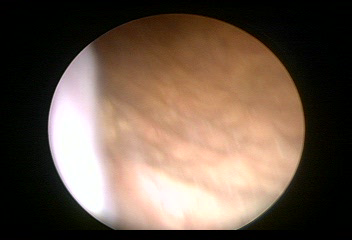
Modality: WLC
Class: Normal mucosa
Bladder cancer association: No